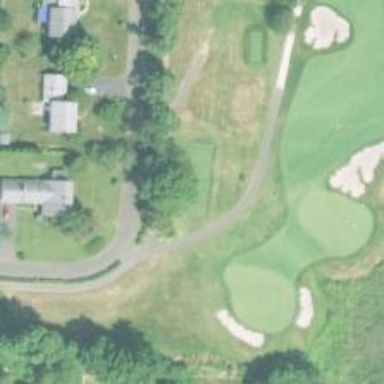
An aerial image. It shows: Pathway for golfing.